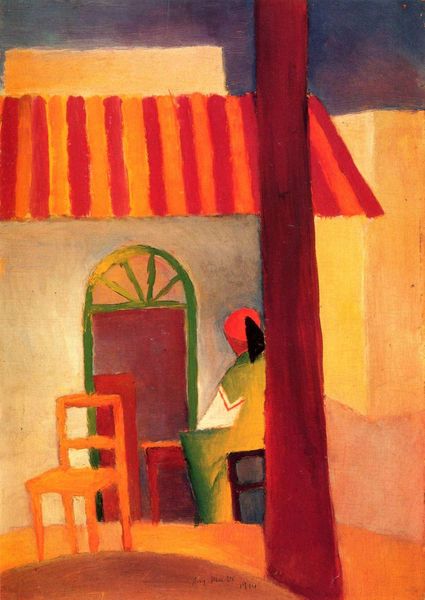
Titel: Türkisches Café (I)
Künstler: August Macke
Standort: Bonn
Institution: Kunstmuseum
Schlagwörter: baum, blau, gemälde, himmel, mann, cezanne, gelb, grün, impressionismus, landschaft, ocker, sitzen, braun, bunt, frau, grau, hell, hut, kleid, orange, raum, rücken, schwarz, stuhl, stühle, tisch, tür, weiss, zimmer, dach, gebäude, haus, rot, hochformat, malerei, wand, mensch, stein, signatur, baumstamm, häuser, natur, stamm, sonne, figur, haare, sitzend, person, rosa, genre, garten, farbig, ansicht, bogen, gasse, warm, abstrakt, hitze, modern, farbe, türe, van gogh, hocker, rundbogen, kopftuch, sitzt, gestreift, streifen, tor, pfosten, gauguin, kante, wände, eingang, orient, künstler, macke, kunst, halbrund, urban, turban, arabien, matisse, tunis, markise, rpt, fez, sitzende frau, tunesien, hausecke, marrokko, native kunst, wegbereiter moderne, exteurieur, dsdsdsdasa